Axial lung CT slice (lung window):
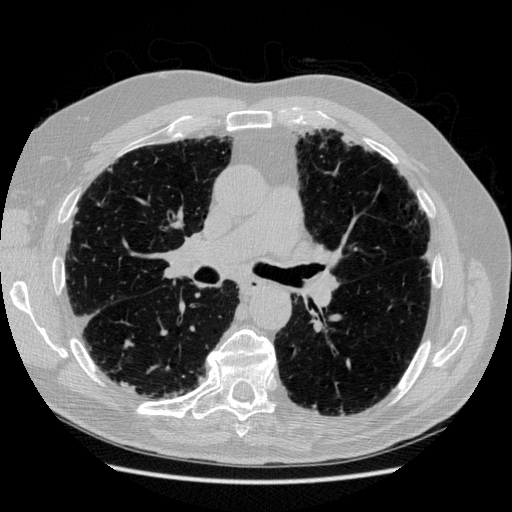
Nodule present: no